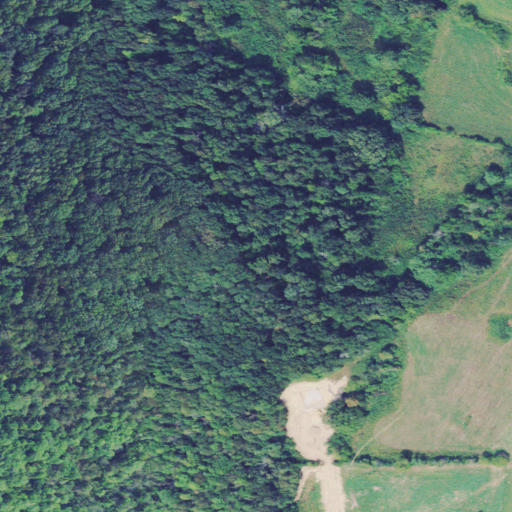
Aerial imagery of mountain in Ohio named Twin Knobs containing deciduous forest, pasture, and cultivated crops